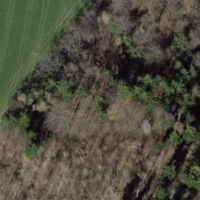
EUNIS habitat code: 41
Species observed at this site:
Fagus sylvatica